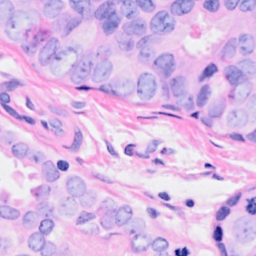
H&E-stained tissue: Breast